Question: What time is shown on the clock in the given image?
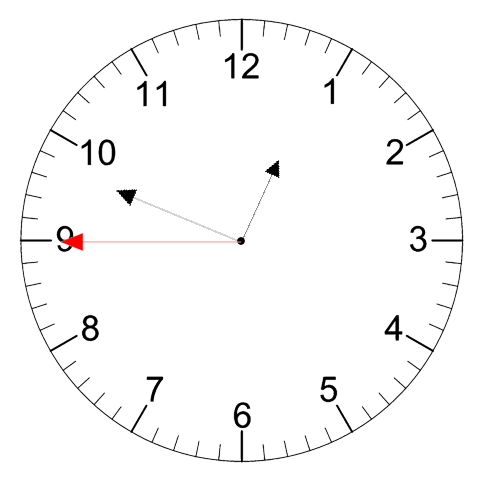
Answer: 12:48:45